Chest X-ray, AP view. Patient: 62 years old, sex M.
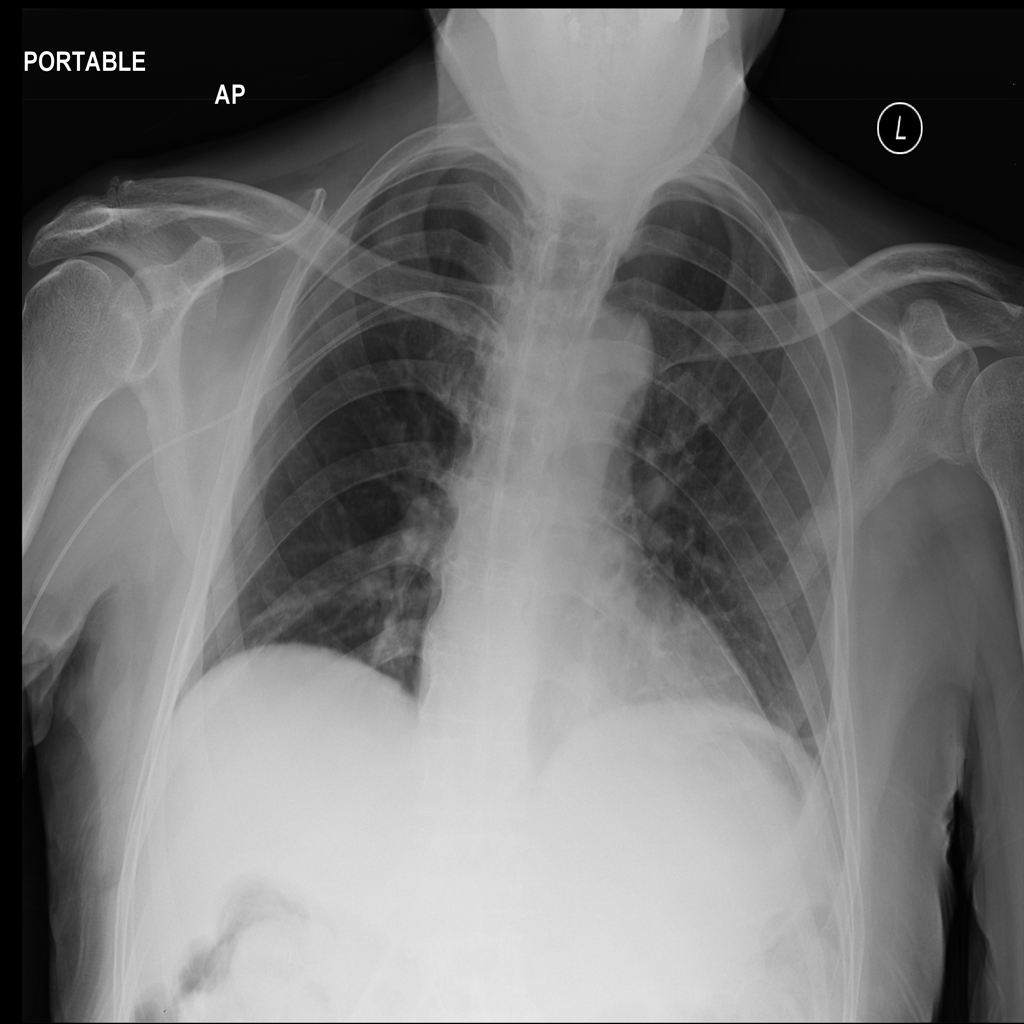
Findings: No Finding